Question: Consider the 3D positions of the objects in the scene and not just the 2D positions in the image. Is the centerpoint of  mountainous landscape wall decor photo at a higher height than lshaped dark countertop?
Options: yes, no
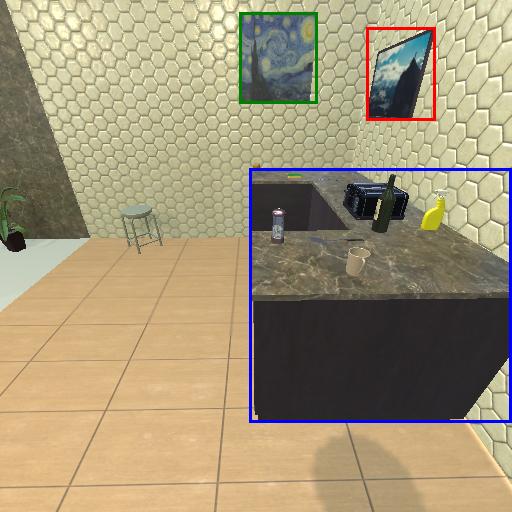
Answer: yes